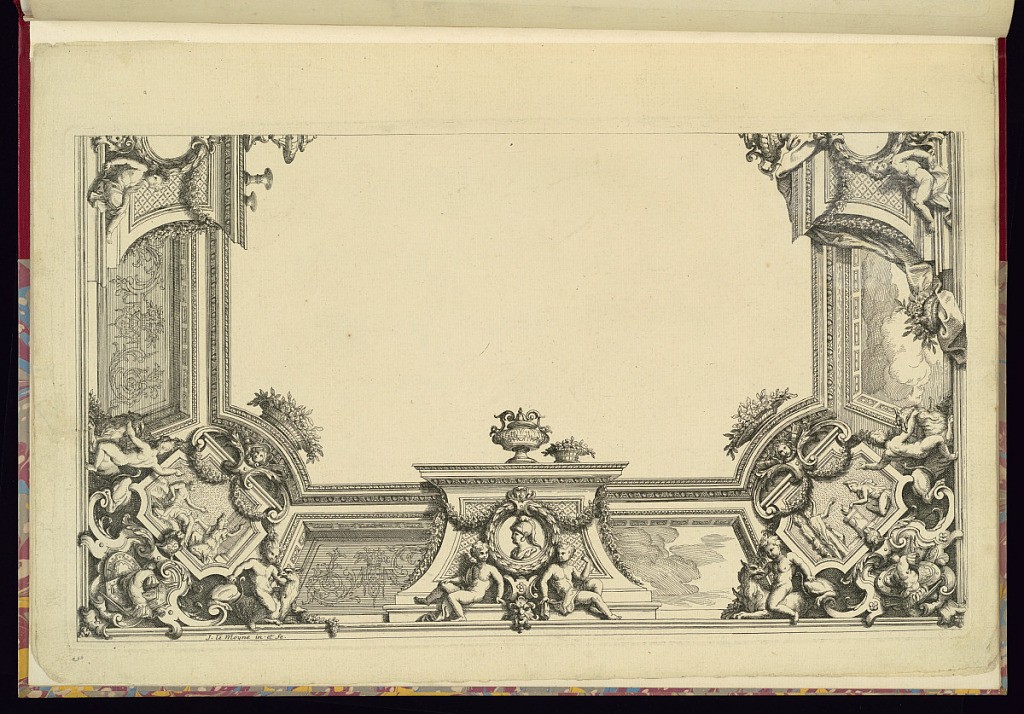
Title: Ceiling Design
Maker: Jean Lemoyne, French, 1638 – 1715
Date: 1700–15
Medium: Etching on laid paper
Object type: Print
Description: Plate from a series of seven ceiling designs, showing half of an ornately decorated ceiling cornice with cartouches and roundels with scenes and portraits, with vases, baskets with flowers, grotesque and arabesque ornament, masks, trophies, putti, garlands of flowers, c-scrolls, friezes, rosettes, fleurons and fretwork. The ceiling itself is blank. The plate is signed.